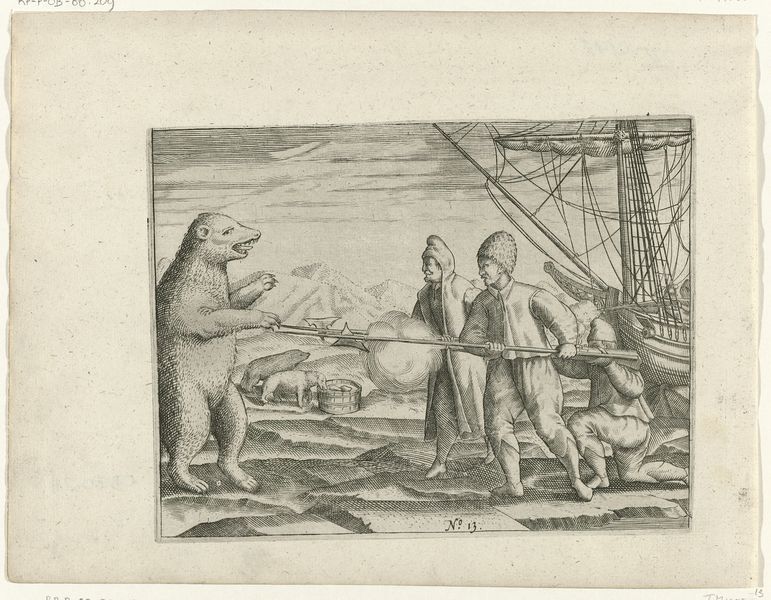
Titel: Drie ijsberen bij het vastgelopen schip
Standort: Amsterdam
Institution: Rijksmuseum
Schlagwörter: berg, himmel, wolken, landschaft, hut, männer, wolke, bart, mütze, mantel, kopfbedeckung, schiff, segel, mast, berge, masten, lanze, druck, radierung, waffen, bottich, bär, tatzen, kapuze, schiffsmast, spieß, 13